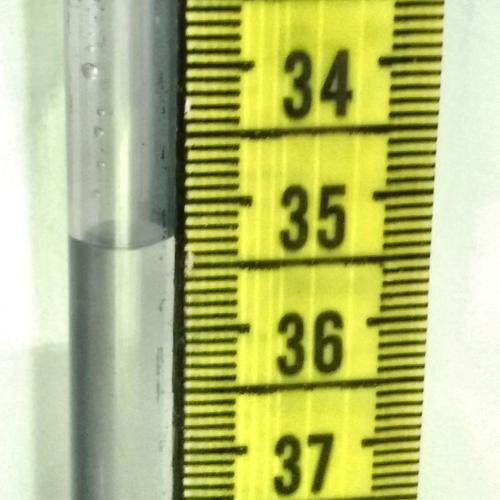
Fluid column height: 35.3 cm